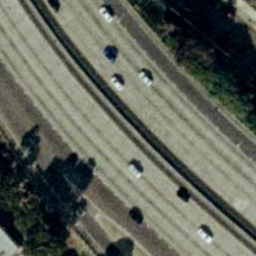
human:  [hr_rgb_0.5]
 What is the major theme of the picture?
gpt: freeway